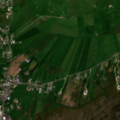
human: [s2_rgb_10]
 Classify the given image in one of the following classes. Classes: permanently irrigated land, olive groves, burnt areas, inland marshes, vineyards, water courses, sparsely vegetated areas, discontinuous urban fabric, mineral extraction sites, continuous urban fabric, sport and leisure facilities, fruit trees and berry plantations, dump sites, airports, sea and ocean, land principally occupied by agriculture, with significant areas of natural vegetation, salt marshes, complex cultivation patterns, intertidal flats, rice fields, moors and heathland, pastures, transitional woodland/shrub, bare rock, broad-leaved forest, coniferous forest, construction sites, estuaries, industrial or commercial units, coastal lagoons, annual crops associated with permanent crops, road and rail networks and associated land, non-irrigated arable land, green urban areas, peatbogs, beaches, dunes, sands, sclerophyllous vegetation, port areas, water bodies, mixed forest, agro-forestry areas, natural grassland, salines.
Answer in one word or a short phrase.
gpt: discontinuous urban fabric, pastures, moors and heathland, beaches, dunes, sands